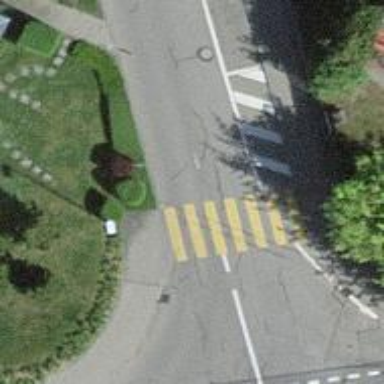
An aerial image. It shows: Zebra crossing on the road.